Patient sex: F
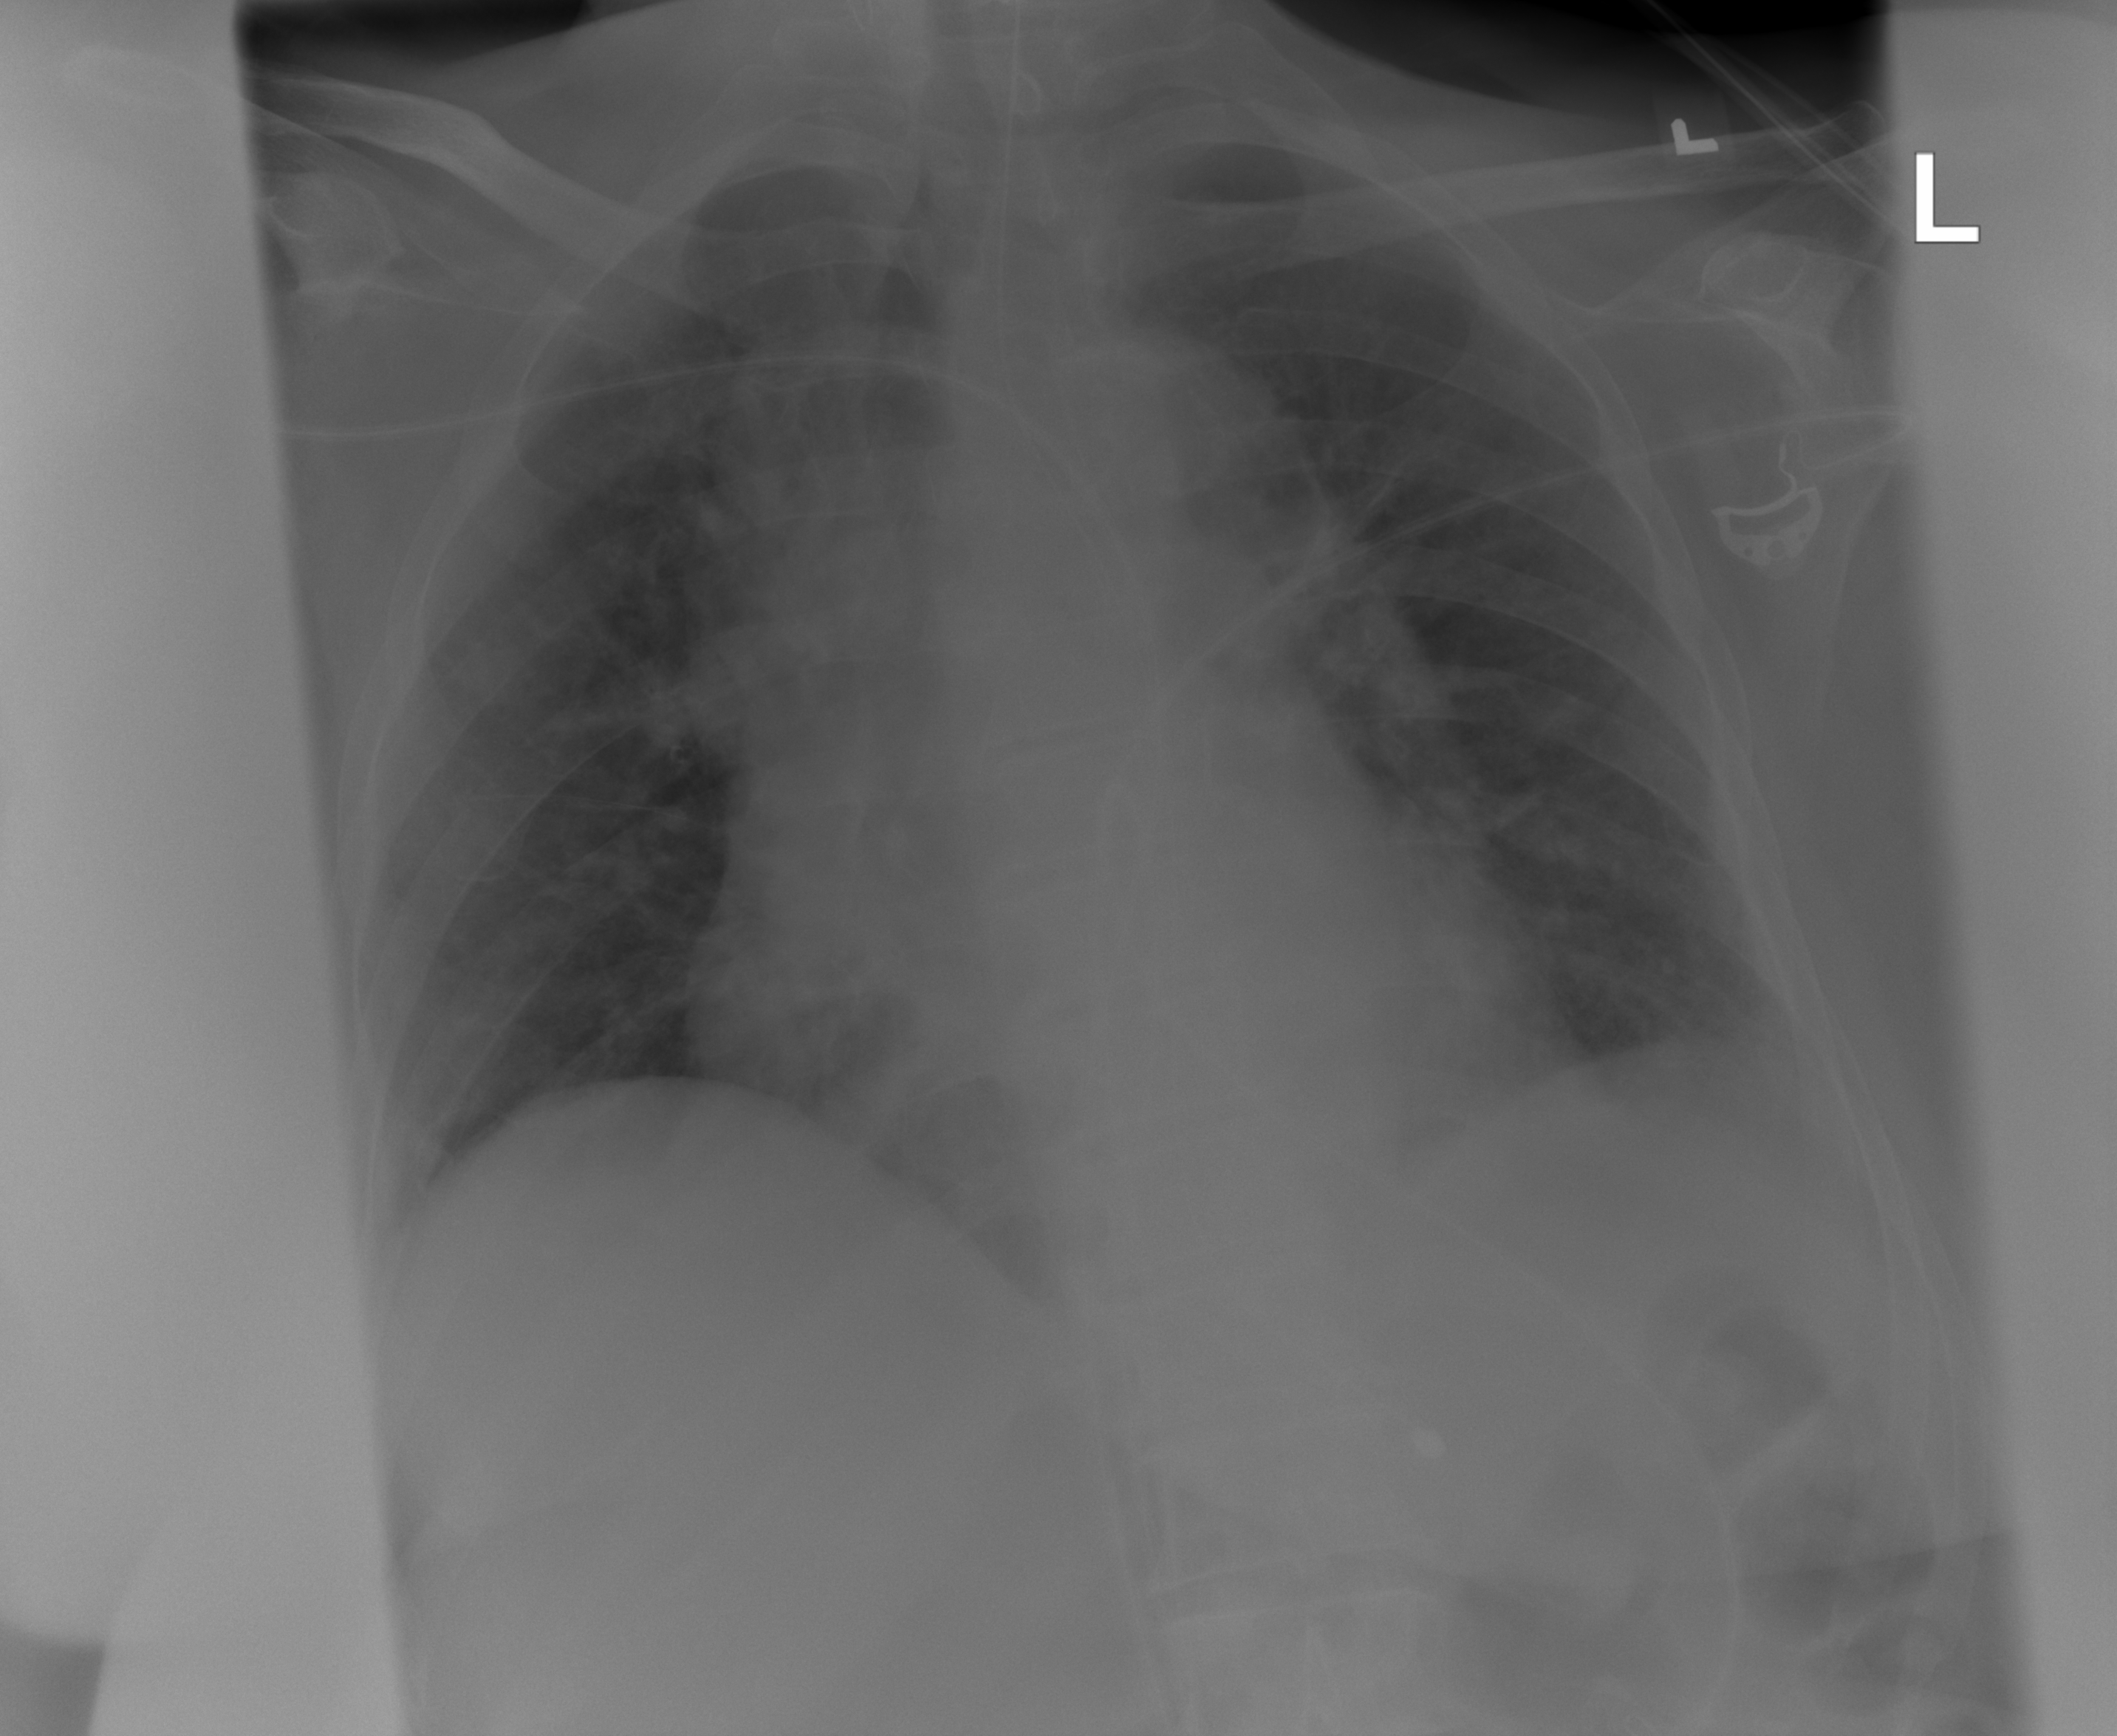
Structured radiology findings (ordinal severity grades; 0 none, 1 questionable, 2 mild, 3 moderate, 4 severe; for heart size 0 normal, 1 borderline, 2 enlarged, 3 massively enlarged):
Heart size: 2
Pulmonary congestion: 2
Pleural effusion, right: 0
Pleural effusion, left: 0
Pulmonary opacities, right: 2
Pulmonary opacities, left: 2
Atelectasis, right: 0
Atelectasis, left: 0